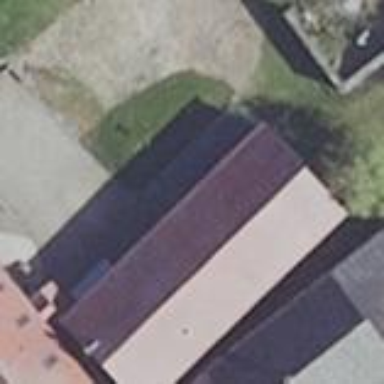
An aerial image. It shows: Shed.